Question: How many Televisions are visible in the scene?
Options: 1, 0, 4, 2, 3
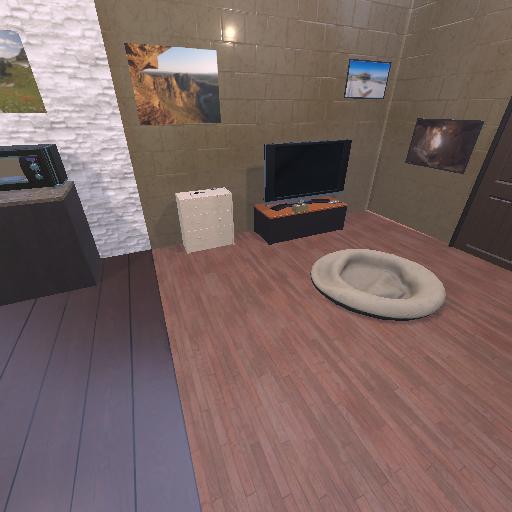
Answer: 1